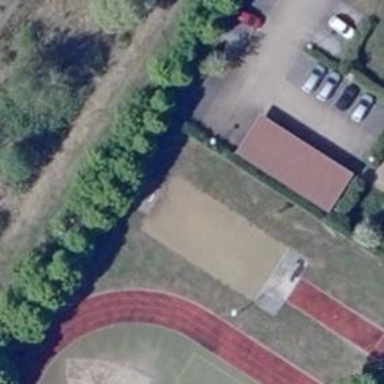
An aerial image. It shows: Athletics pitch designated for leisure land.